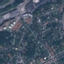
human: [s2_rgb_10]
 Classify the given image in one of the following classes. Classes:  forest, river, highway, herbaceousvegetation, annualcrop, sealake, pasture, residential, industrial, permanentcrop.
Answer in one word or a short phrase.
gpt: Residential